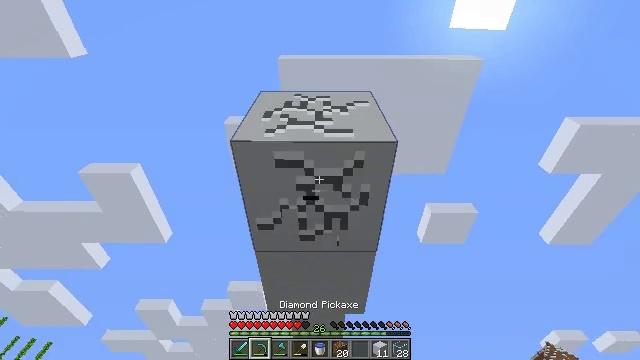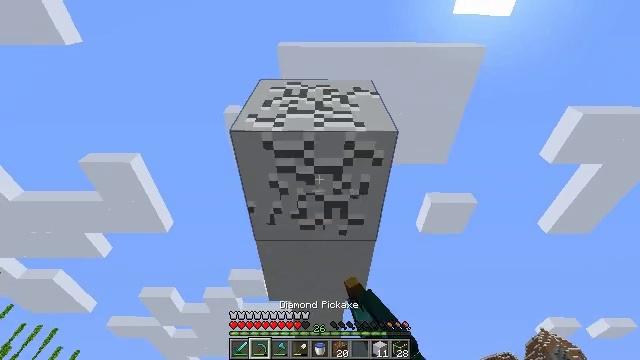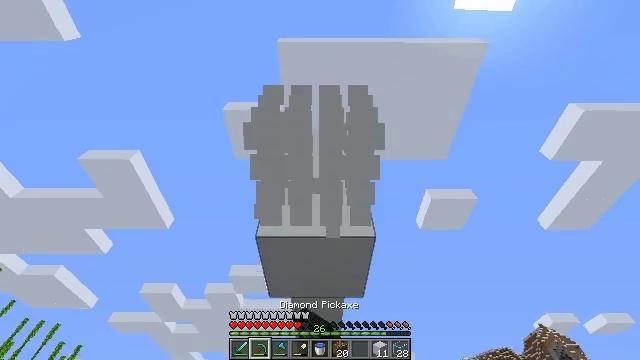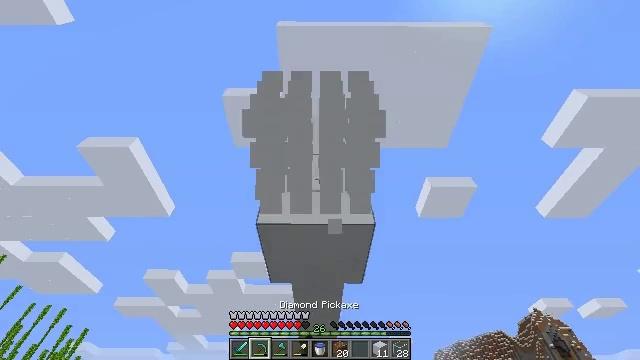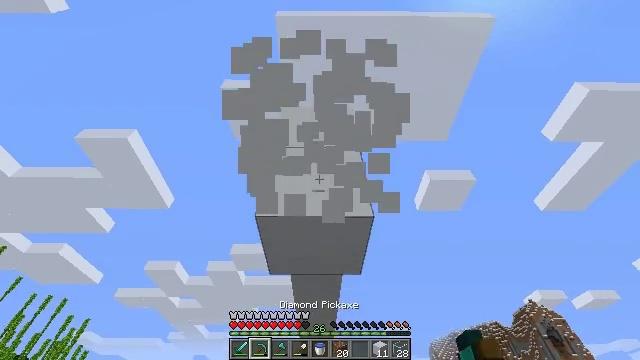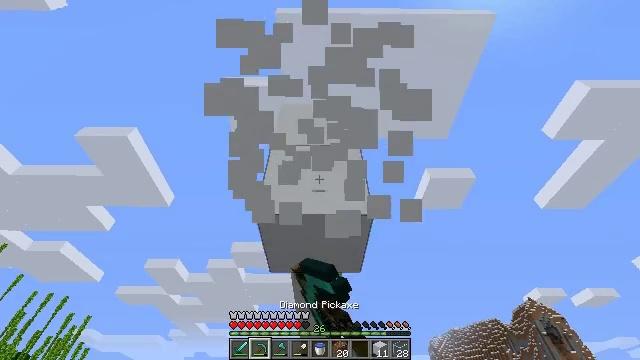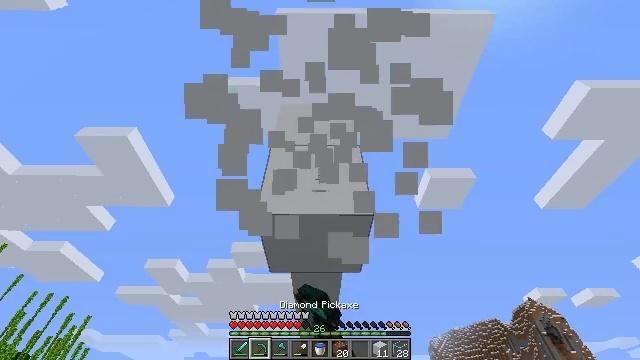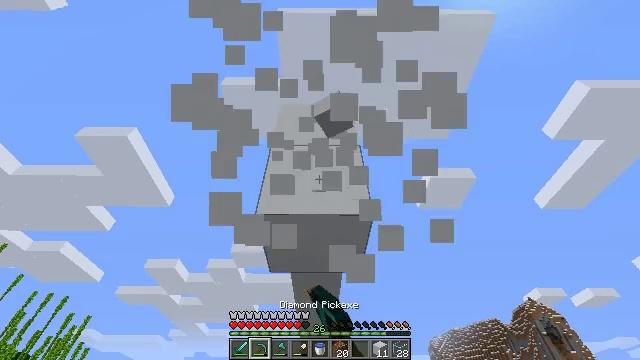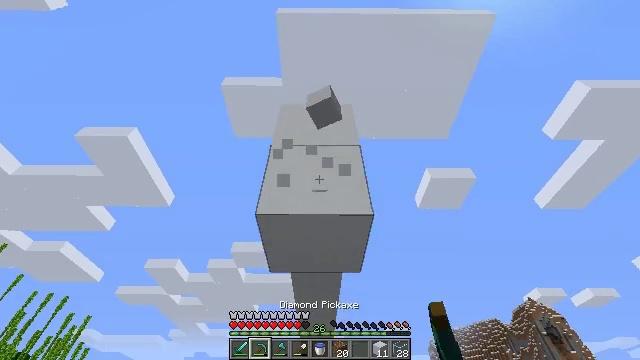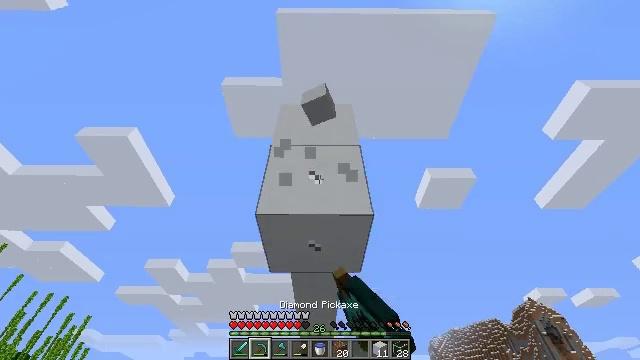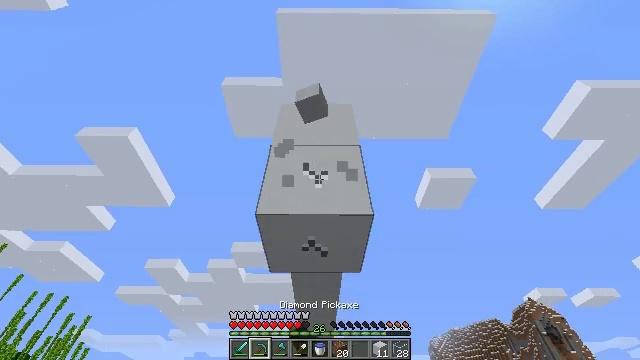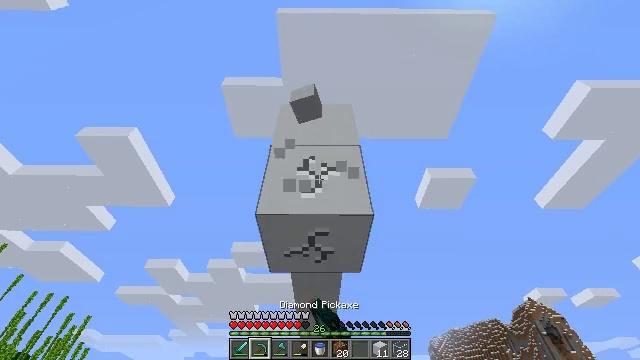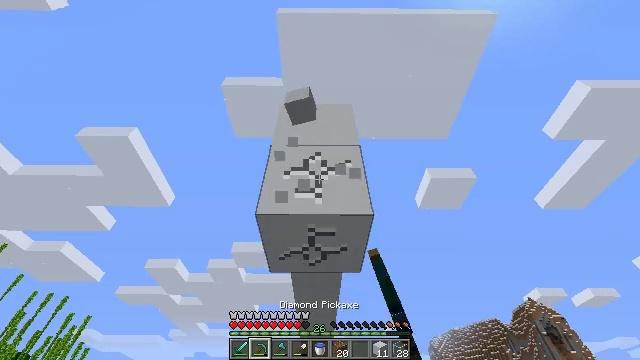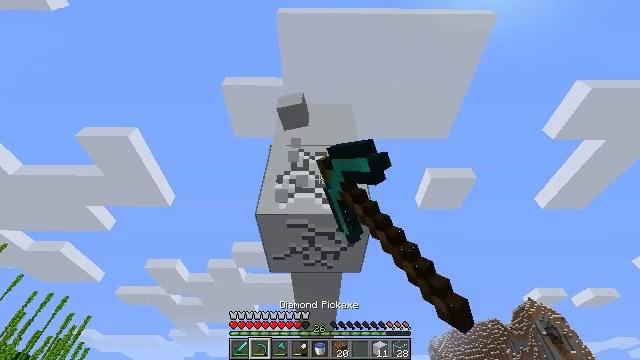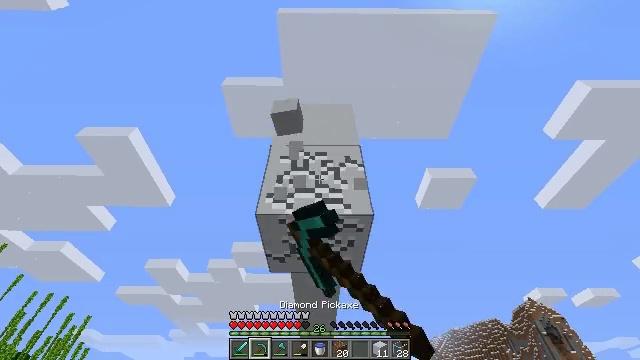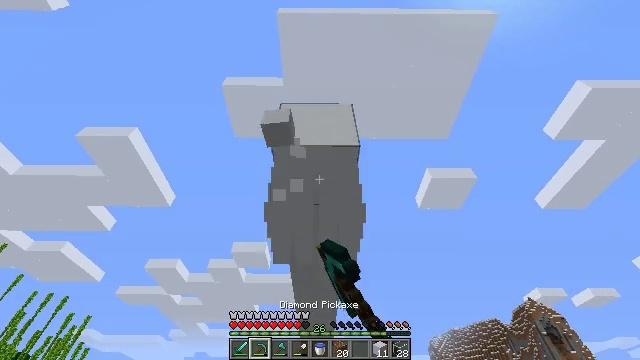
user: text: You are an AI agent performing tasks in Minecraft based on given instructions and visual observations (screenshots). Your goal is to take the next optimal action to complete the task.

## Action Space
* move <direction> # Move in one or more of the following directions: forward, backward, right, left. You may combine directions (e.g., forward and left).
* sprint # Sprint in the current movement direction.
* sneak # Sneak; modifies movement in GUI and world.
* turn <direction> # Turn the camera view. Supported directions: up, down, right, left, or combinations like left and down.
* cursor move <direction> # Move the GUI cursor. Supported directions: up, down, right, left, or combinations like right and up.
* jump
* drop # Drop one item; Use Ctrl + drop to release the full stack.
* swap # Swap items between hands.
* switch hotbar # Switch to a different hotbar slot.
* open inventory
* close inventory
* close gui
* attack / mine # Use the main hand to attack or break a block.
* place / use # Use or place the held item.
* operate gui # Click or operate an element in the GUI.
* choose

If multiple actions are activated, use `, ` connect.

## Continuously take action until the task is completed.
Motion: motion action
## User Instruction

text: Gather white concrete for building projects.
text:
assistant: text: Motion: turn down, attack / mine
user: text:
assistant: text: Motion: attack / mine
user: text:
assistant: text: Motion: turn down, attack / mine
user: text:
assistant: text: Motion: turn down, attack / mine
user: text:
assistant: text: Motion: attack / mine
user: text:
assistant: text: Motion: attack / mine
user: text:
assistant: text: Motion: attack / mine
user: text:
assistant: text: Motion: attack / mine
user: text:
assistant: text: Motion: attack / mine
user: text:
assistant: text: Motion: attack / mine
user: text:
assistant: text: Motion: attack / mine
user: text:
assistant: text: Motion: attack / mine
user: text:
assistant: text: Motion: attack / mine
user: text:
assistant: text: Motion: attack / mine
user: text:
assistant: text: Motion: attack / mine
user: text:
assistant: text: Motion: attack / mine
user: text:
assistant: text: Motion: attack / mine
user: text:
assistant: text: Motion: attack / mine
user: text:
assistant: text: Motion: attack / mine
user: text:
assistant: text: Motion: attack / mine